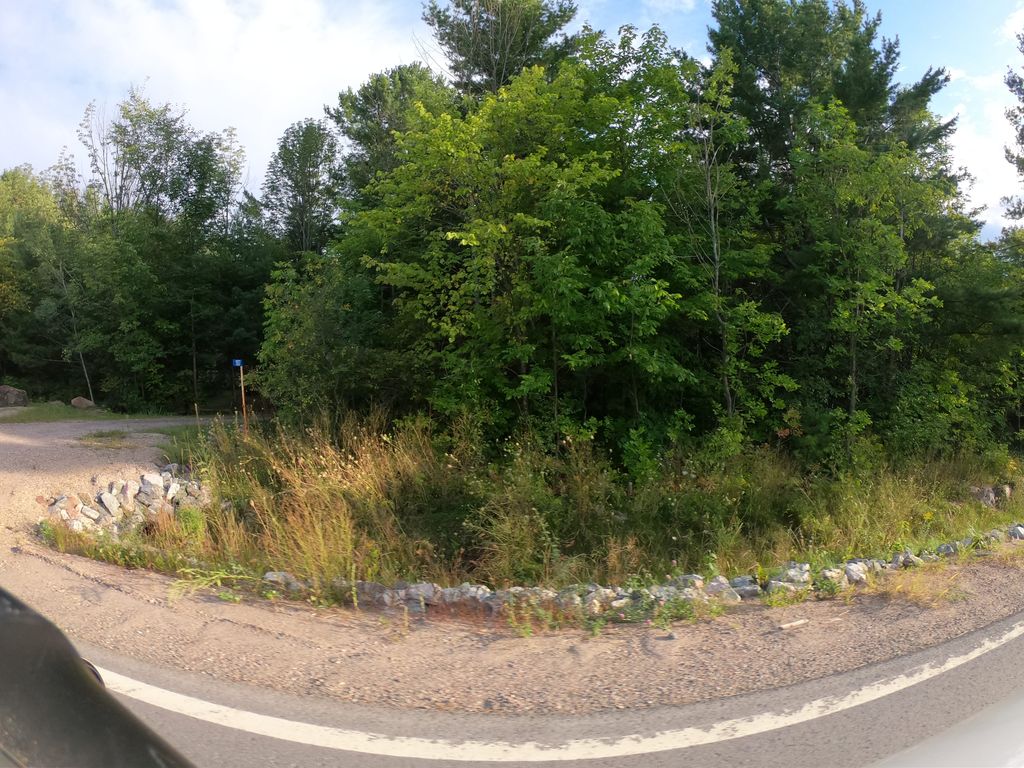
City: ottawa-gatineau